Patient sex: M
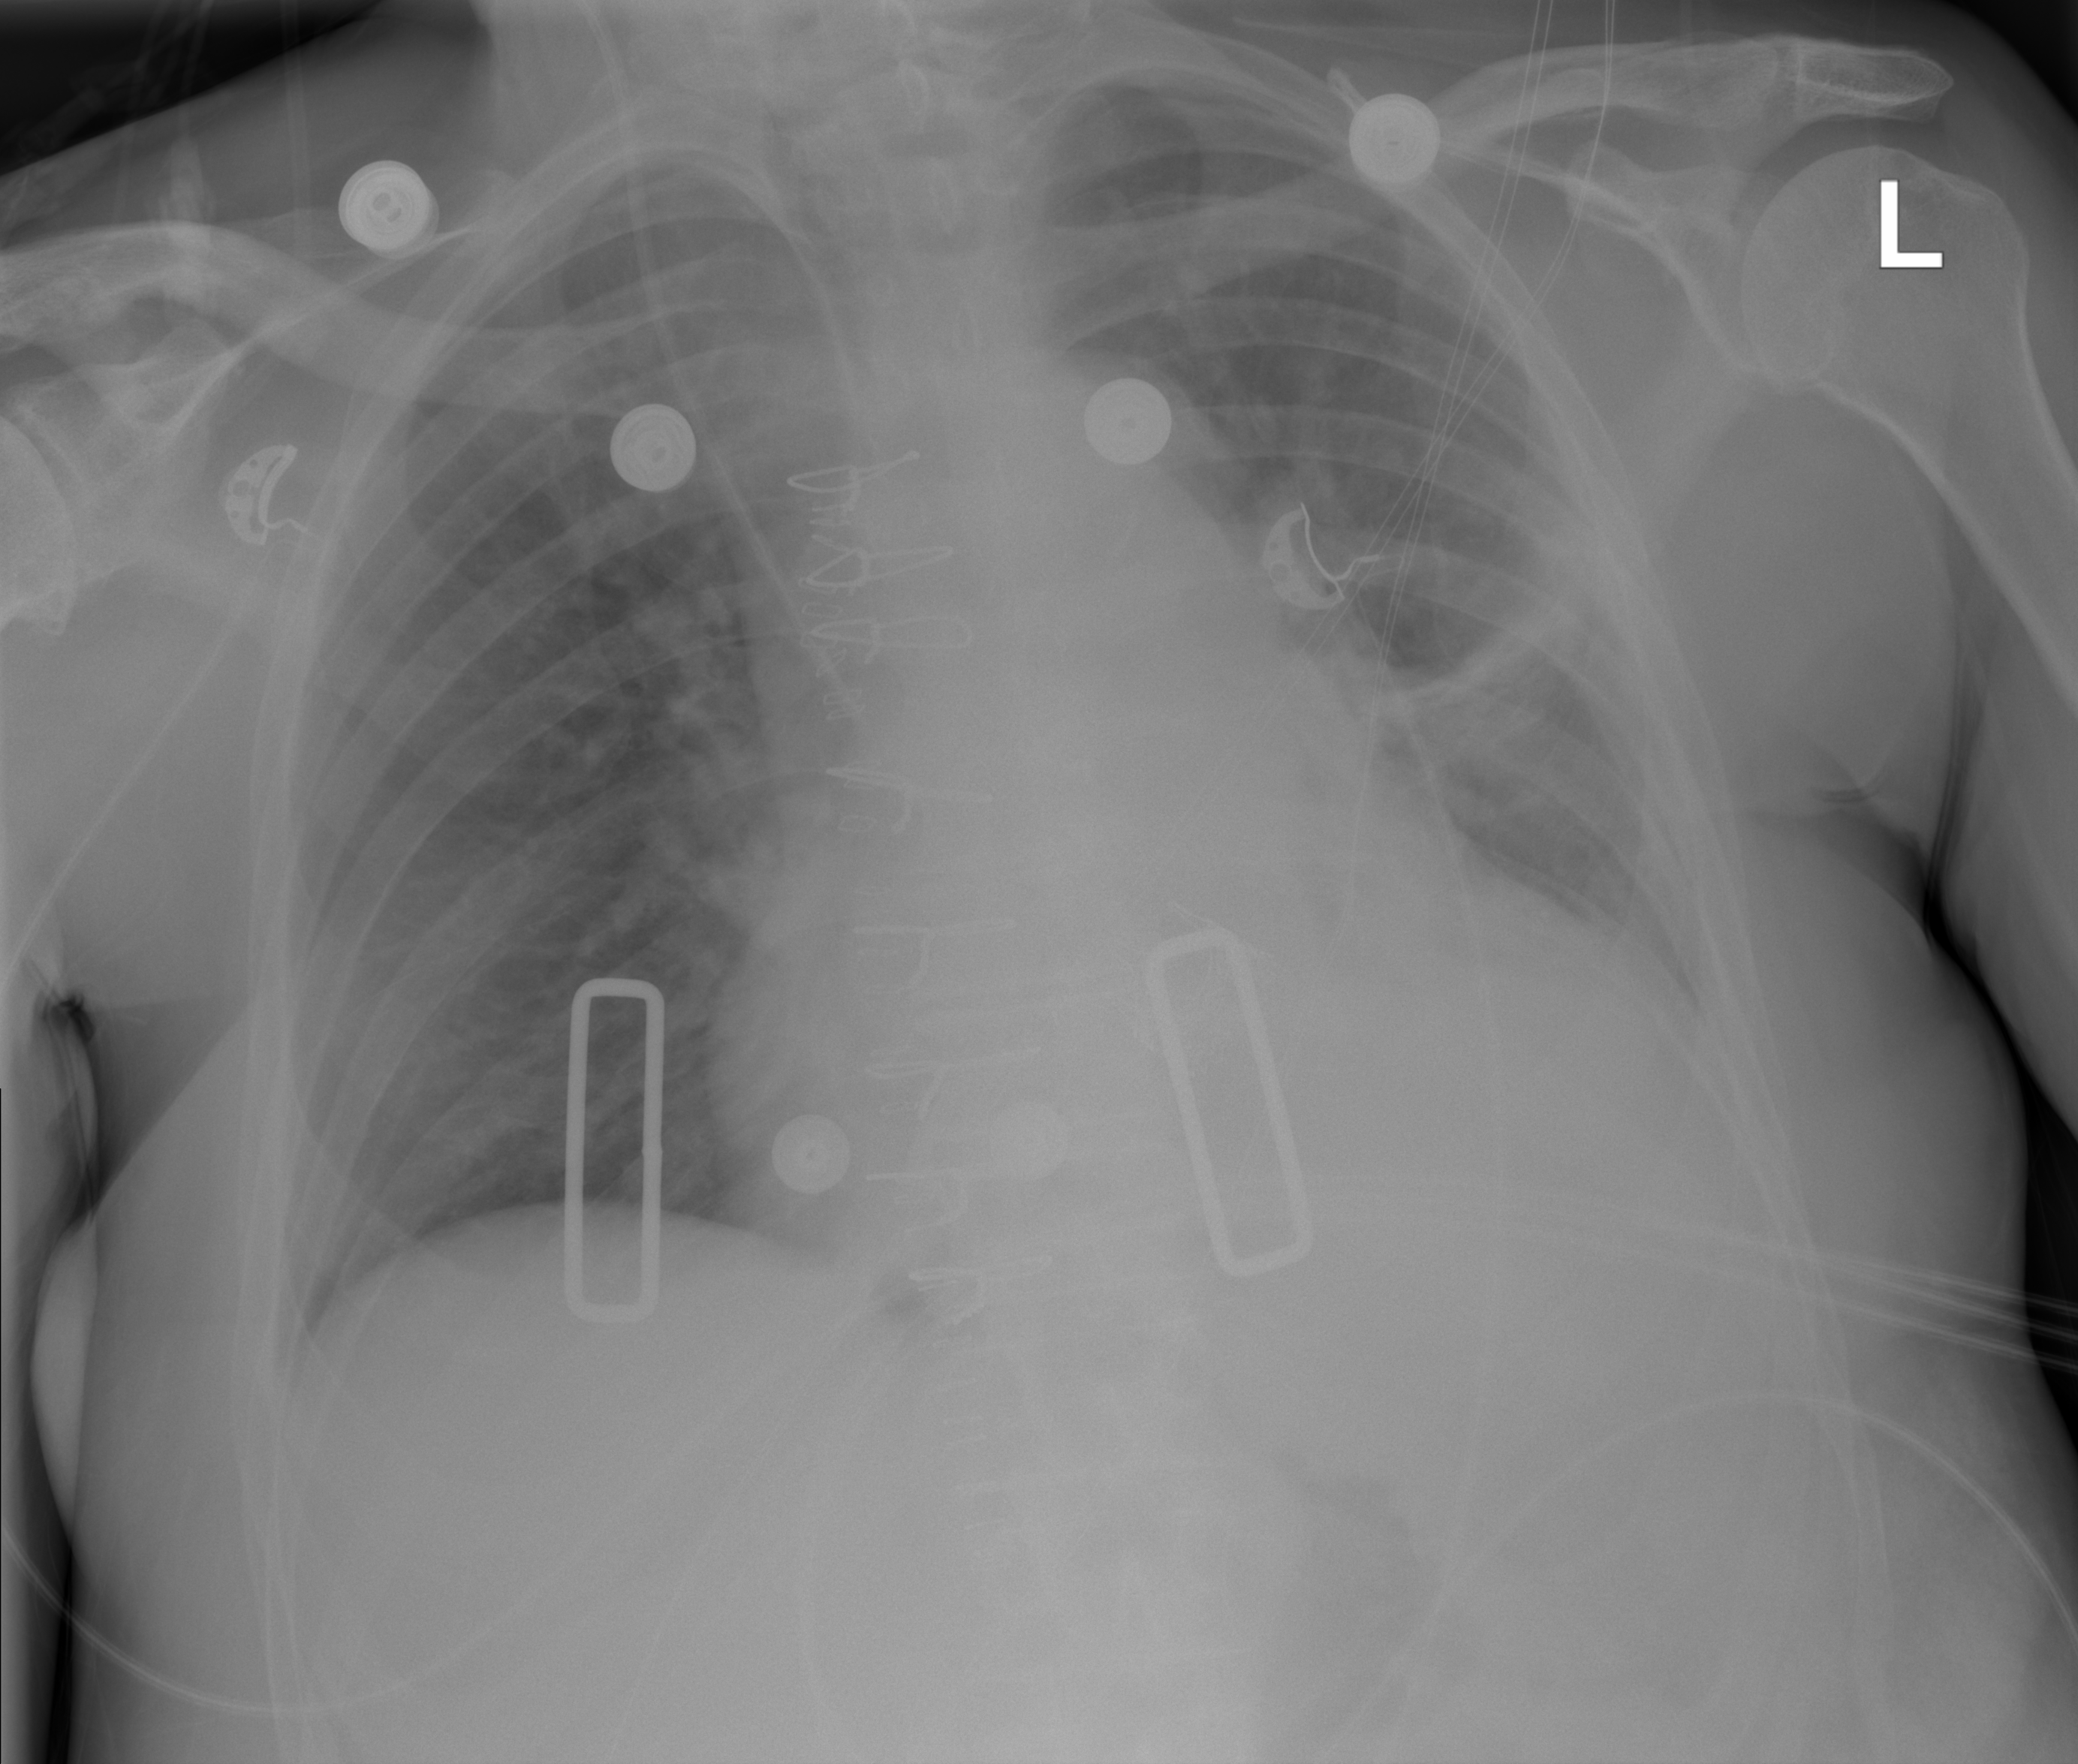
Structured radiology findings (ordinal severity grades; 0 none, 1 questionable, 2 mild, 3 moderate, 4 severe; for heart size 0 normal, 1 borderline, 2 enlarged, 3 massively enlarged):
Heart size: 2
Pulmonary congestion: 2
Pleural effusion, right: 0
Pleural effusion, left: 2
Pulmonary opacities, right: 2
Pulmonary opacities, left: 2
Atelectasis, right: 0
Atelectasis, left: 2